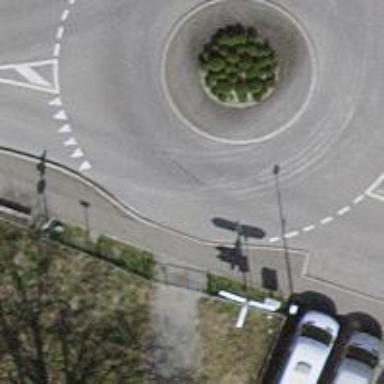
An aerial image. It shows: Residential road with roundabout.